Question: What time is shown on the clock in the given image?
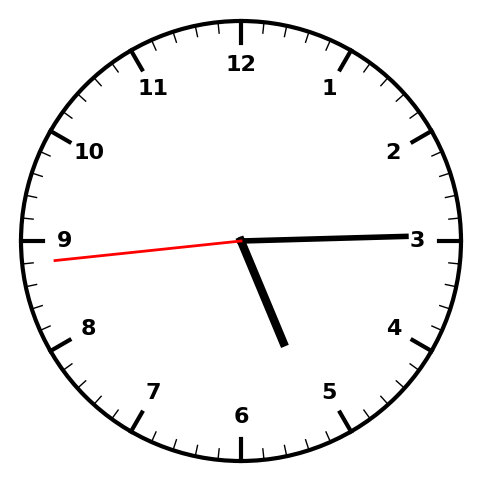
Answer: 05:14:44